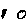
Label: moon